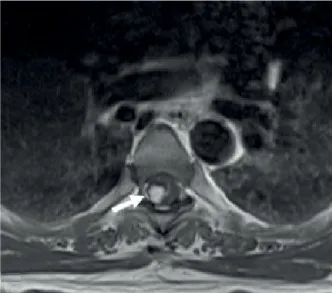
Axial T1 post contrast demonstrates an avidly enhancing nodule within the thoracic spine, located within the syringohydromyelia, and ,consistent with a hemangioblastoma in this patient with VHL disease (arrows).
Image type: radiology (mri)